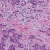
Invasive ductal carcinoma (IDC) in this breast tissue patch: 1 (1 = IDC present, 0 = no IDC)